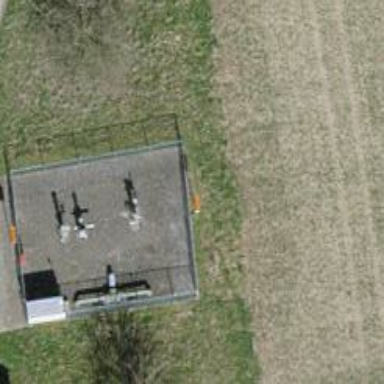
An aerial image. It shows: Aerial marker.